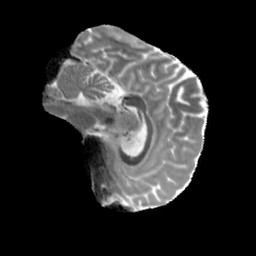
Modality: MD
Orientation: sagittal
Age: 26
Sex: female
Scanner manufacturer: siemens
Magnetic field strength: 6.98 T
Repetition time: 7.776 s
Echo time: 0.076 s